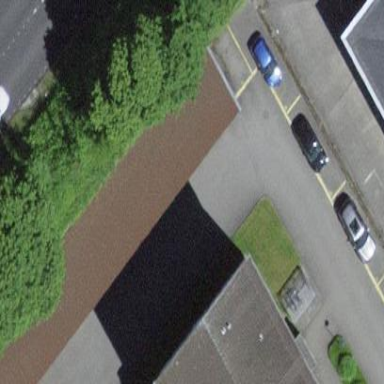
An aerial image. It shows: View of roof of building.